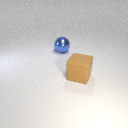
large brown rubber cube to the right of large blue metal sphere